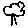
Label: tree